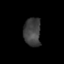
Tissue: prostate
Cell type: Epithelial cells
Senescence score: 0.3507
Nuclear area (px): 475
Mean DAPI intensity: 63.699